A time-domain vibration trace from a rotating-machine test bench is shown. What is the most likely rotor condition (normal, misalignment, unbalance, looseness)?
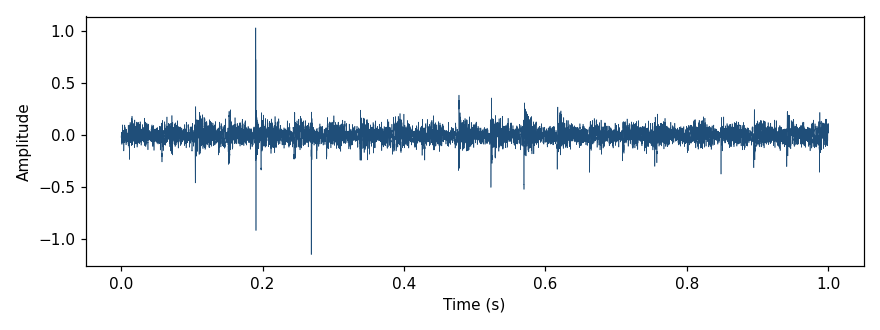
Answer: looseness